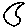
Label: moon